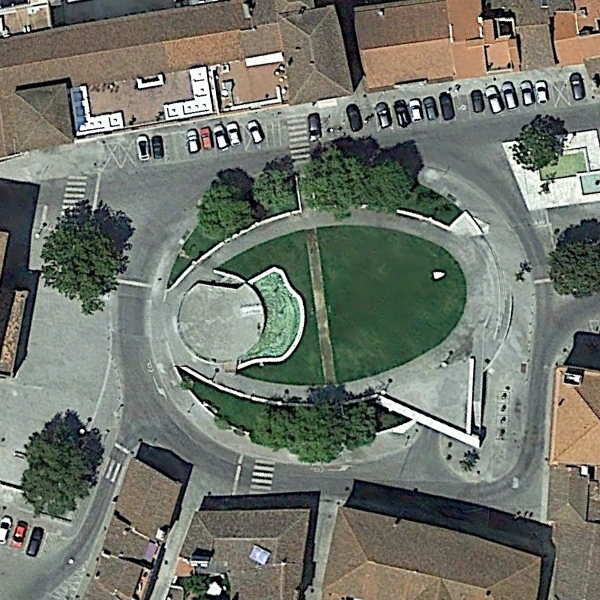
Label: Square